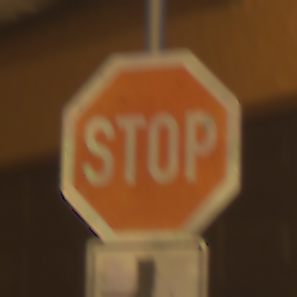
Verkehrszeichen: Stop
Zusatzzeichen unten: VerlaufVorfahrtsstrasse7
Umgebung: Outdoor, Urban
Tageszeit: Night
Wetter: Clear
Licht: Artificial
Jahreszeit: NotSpecified
Kontrast: HighContrast